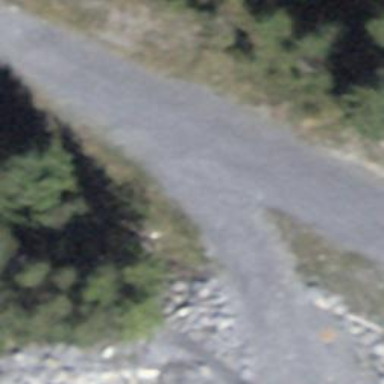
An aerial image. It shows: Intermediate downhill track with grade3 surface type.